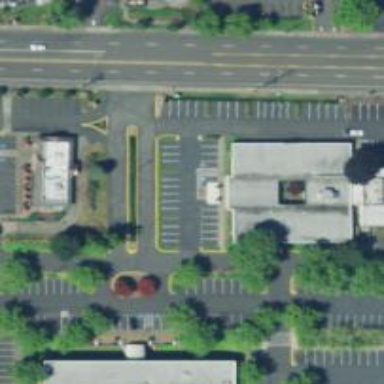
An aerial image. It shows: Parking space is available.